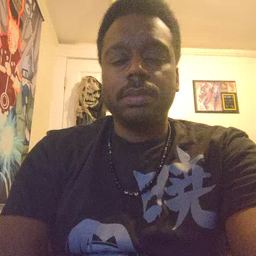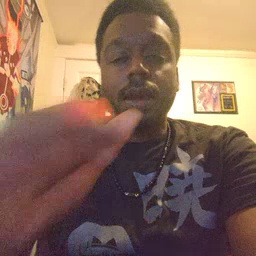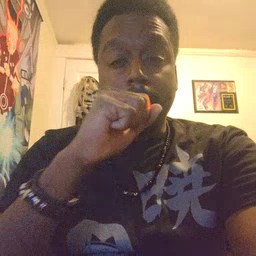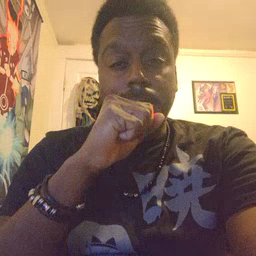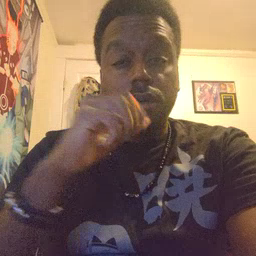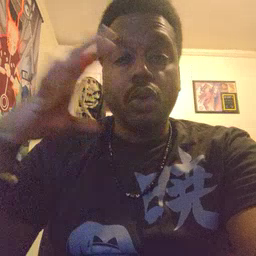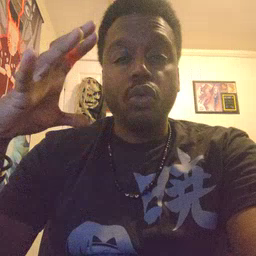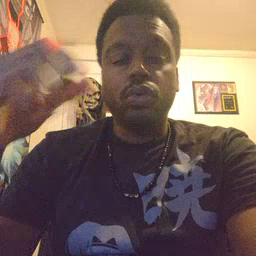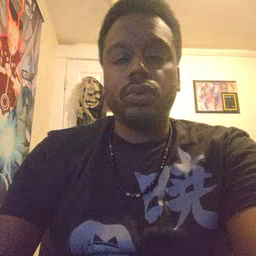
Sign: balloon